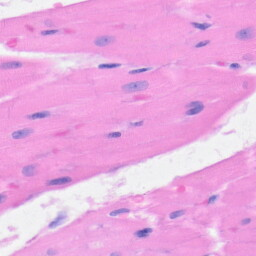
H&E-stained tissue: Heart